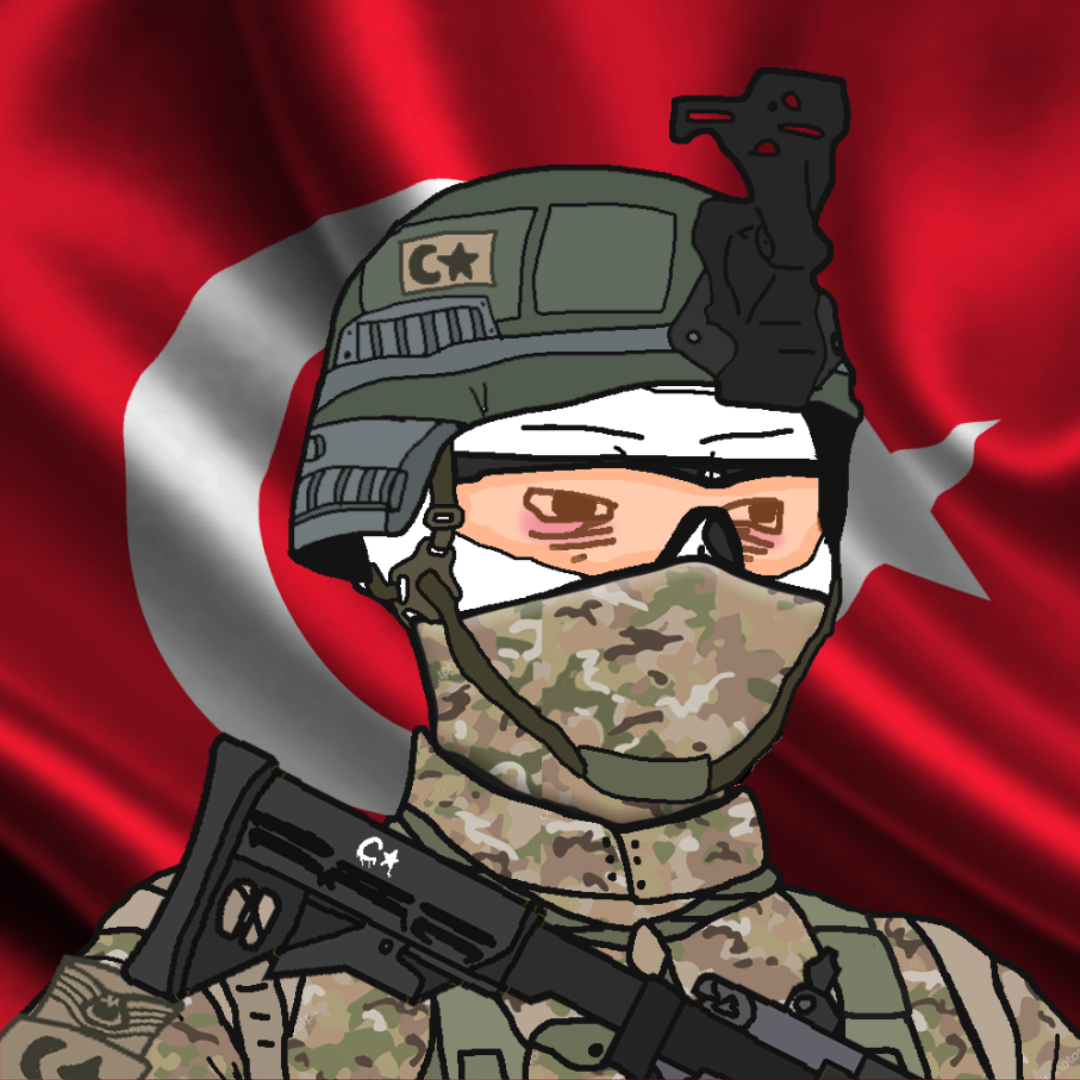
Label: 5_Wojak_with_Background